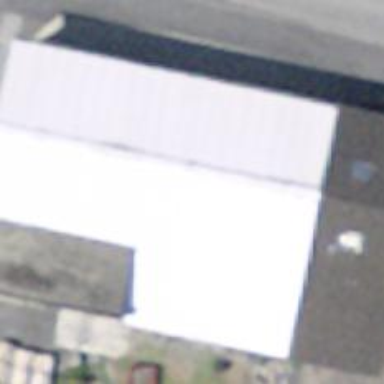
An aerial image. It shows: Car repair shop.